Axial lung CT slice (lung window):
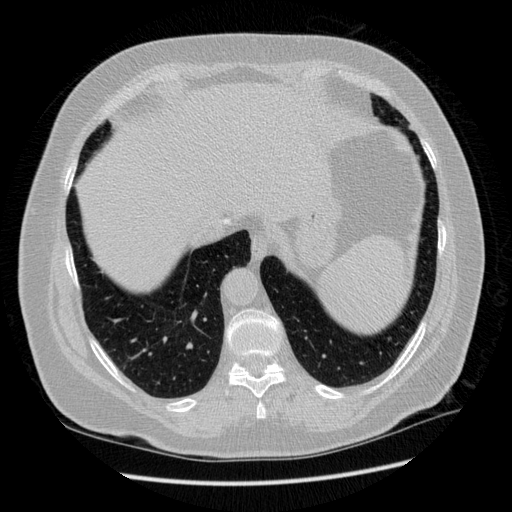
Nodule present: no